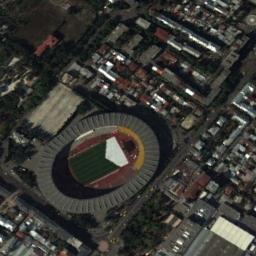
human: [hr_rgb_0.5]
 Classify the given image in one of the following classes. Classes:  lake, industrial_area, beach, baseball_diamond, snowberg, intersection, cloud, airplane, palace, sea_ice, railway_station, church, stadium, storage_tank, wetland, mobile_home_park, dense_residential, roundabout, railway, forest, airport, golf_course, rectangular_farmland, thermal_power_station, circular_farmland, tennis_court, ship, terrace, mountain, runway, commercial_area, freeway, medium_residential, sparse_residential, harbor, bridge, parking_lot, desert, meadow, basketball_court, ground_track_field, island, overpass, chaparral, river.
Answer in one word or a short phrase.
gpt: stadium